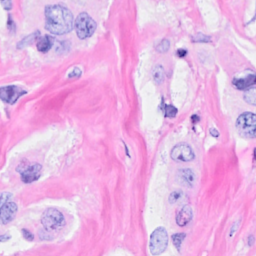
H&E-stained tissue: Breast